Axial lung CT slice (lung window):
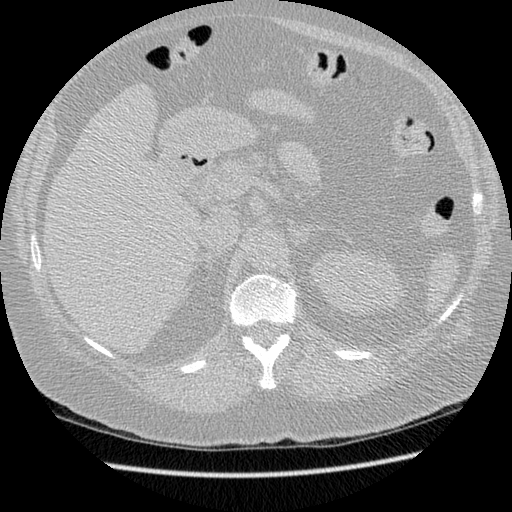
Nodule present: no